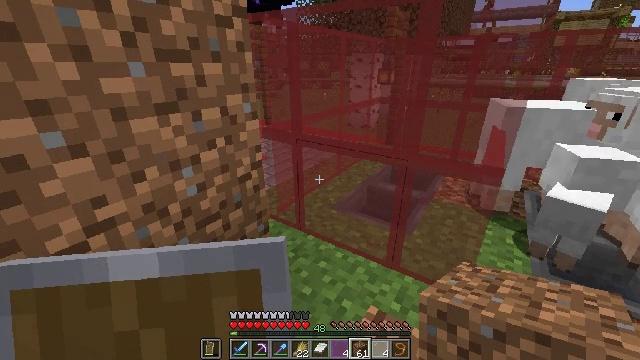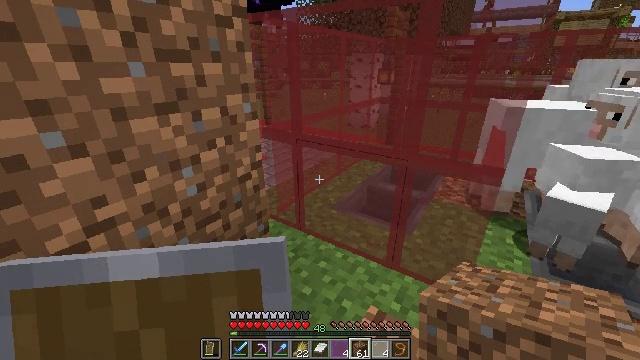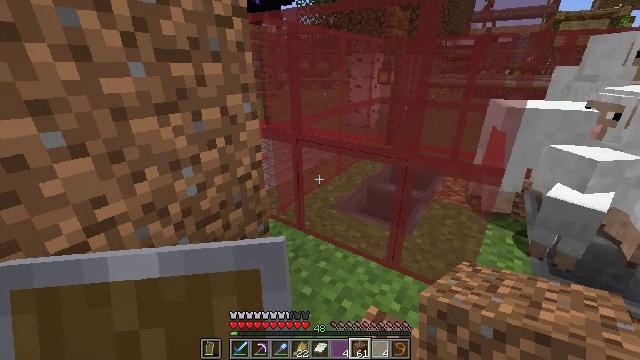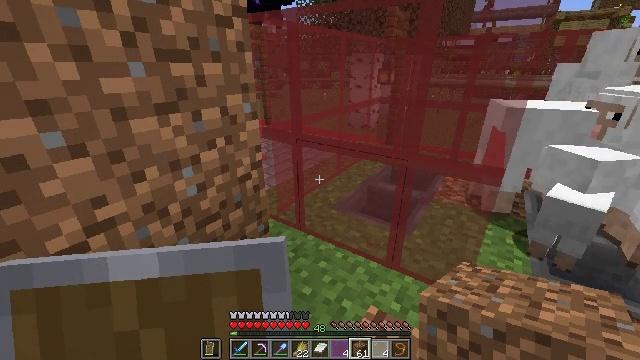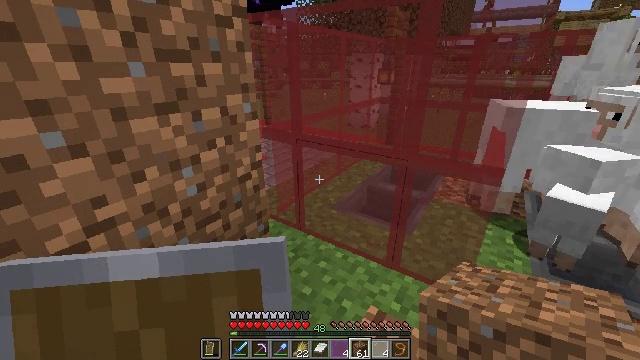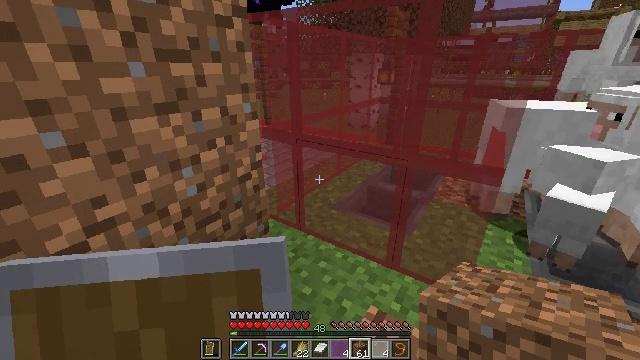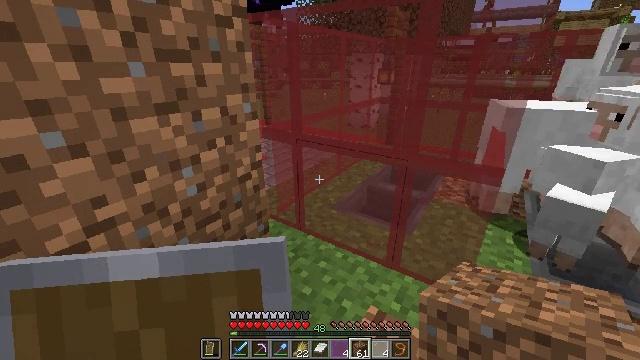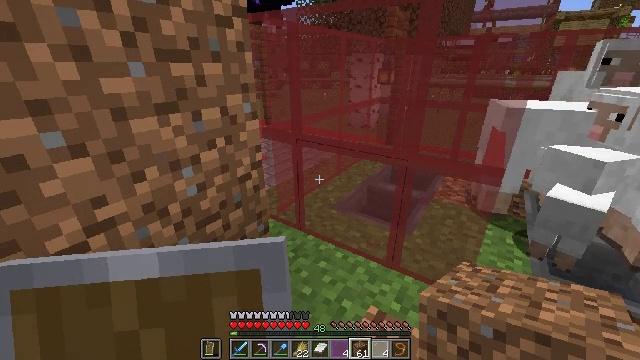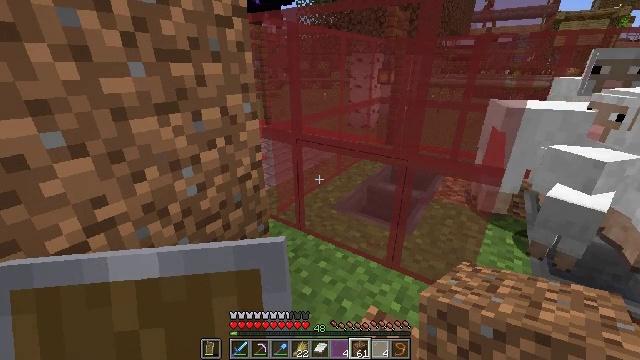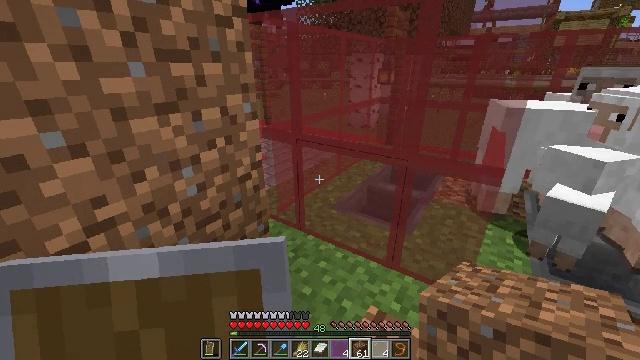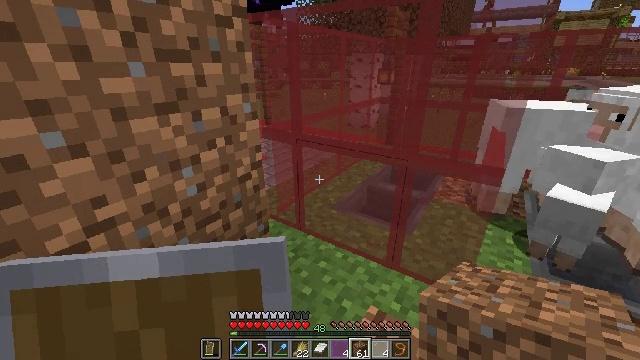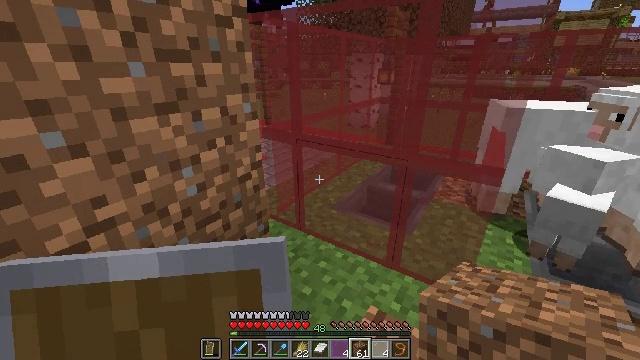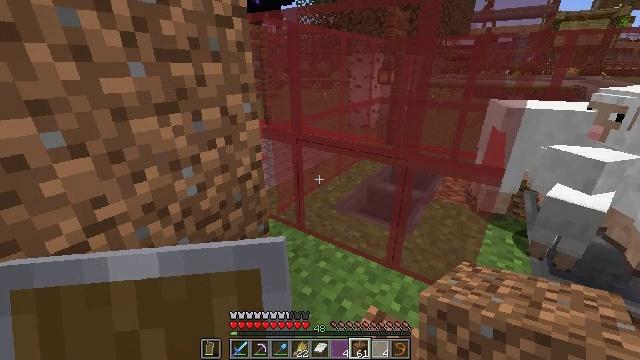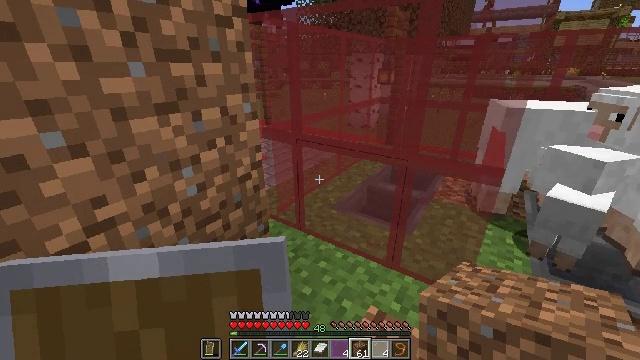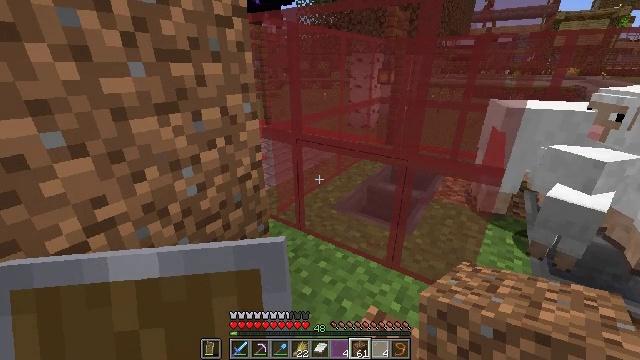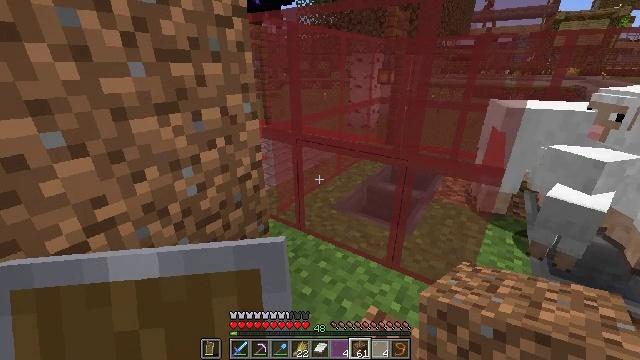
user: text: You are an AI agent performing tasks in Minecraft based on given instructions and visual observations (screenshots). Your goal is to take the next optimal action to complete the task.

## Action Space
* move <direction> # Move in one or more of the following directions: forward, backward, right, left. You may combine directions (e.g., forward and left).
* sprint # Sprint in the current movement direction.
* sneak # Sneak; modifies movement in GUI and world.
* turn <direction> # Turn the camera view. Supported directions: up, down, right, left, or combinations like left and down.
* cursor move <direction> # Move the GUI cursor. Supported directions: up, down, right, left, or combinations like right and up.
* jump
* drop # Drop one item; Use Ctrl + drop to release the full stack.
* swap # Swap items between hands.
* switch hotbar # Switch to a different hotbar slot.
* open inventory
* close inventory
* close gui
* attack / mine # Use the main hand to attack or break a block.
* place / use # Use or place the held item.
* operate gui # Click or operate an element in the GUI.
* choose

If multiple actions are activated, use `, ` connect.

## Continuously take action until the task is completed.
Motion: motion action
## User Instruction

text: Break the red stained glass pane.
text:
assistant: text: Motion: no_op
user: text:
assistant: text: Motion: no_op
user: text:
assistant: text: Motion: no_op
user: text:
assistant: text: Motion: no_op
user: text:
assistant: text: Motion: no_op
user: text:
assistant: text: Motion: no_op
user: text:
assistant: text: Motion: no_op
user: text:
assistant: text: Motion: no_op
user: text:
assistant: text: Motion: no_op
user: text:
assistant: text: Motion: no_op
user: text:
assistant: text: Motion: no_op
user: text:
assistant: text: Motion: no_op
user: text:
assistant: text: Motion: no_op
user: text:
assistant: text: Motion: no_op
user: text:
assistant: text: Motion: no_op
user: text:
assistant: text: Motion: no_op
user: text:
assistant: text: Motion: no_op
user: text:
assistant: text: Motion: no_op
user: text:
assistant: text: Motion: no_op
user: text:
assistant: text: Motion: no_op
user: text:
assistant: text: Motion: no_op
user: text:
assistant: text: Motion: no_op
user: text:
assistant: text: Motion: no_op
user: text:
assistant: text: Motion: turn right
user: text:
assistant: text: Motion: turn right
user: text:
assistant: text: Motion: turn right
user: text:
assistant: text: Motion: move forward and move left
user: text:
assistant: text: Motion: move forward and move left, turn right
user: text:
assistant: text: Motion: move forward and move left, turn right
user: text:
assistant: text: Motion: move forward and move left, turn right and up